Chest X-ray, PA view. Patient: 47 years old, sex F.
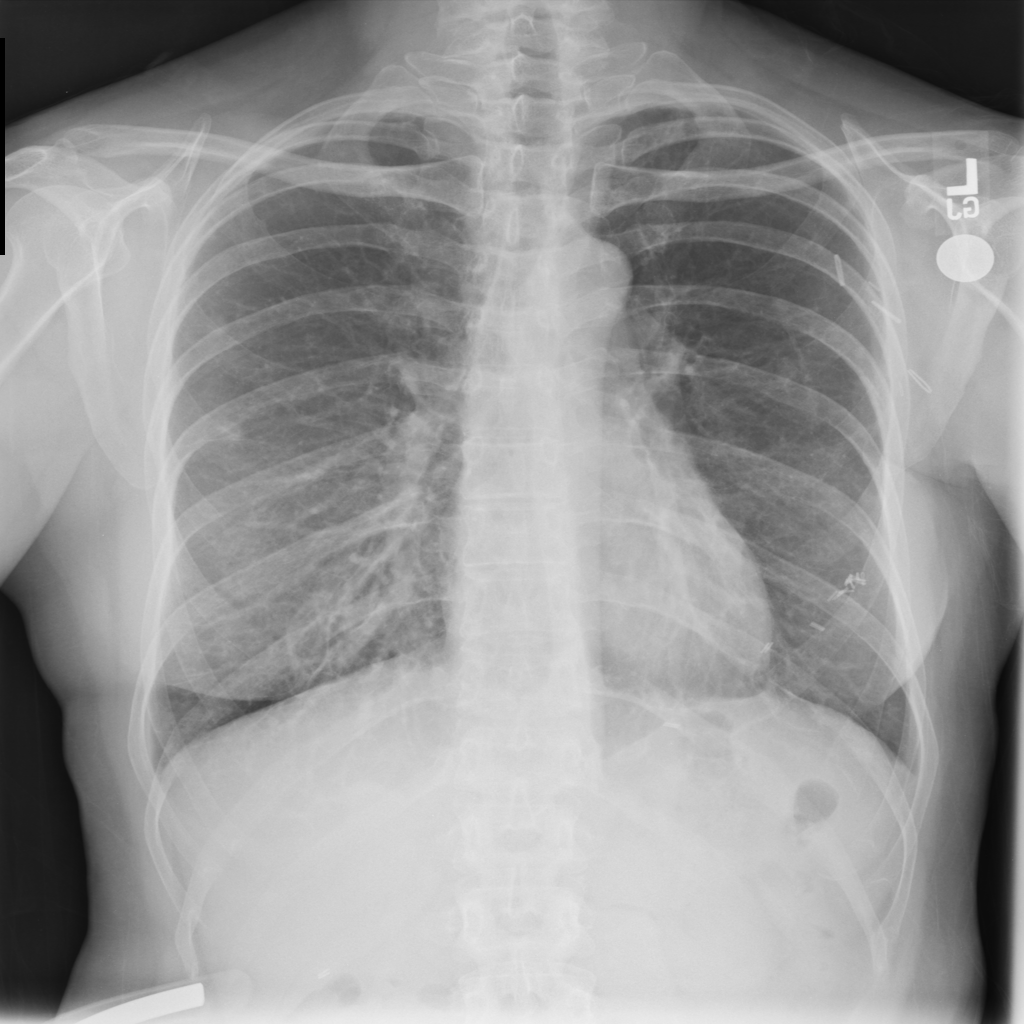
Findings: No Finding